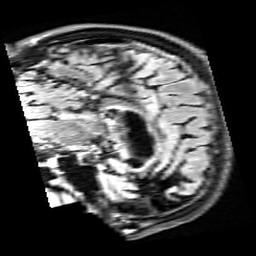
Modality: FLAIR
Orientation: sagittal
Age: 80
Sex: male
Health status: healthy
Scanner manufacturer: siemens
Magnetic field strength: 3 T
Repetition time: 9 s
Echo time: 0.088 s